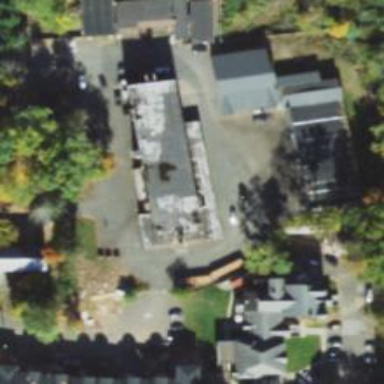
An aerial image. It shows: School.